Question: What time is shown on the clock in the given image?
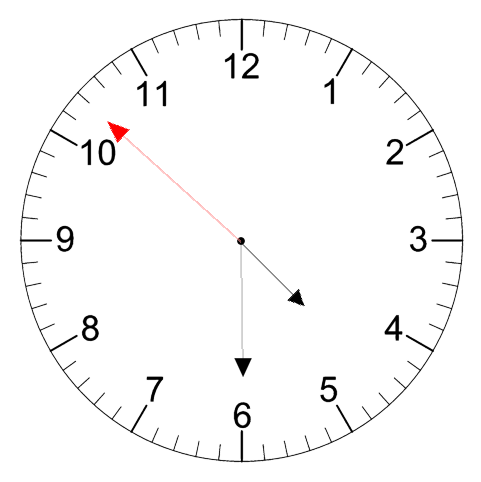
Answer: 04:29:52